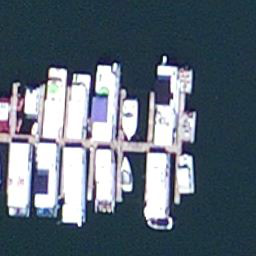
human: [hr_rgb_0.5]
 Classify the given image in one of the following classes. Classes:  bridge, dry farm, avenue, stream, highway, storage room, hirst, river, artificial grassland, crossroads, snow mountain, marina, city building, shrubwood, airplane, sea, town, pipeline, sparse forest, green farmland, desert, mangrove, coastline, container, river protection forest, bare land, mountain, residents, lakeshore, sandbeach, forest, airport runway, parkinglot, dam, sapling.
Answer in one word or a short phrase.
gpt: marina